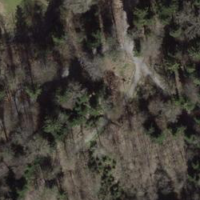
EUNIS habitat code: 41
Species observed at this site:
Lamium galeobdolon